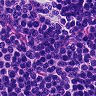
Metastatic tissue present: no